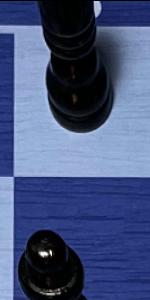
Label: Empty